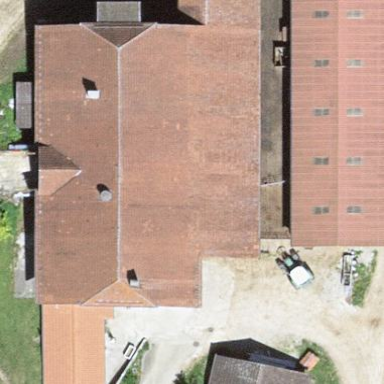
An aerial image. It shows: Farm auxiliary building.